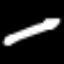
Label: pencil